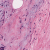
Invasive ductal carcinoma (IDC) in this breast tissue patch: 1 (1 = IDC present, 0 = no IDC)